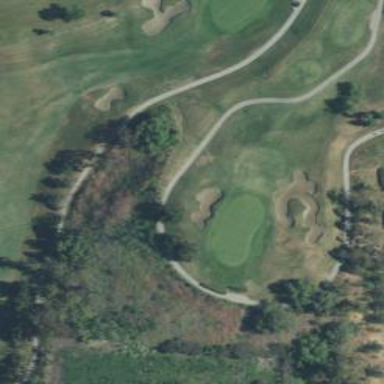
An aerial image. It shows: View of golf hole.